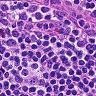
Metastatic tissue present: no